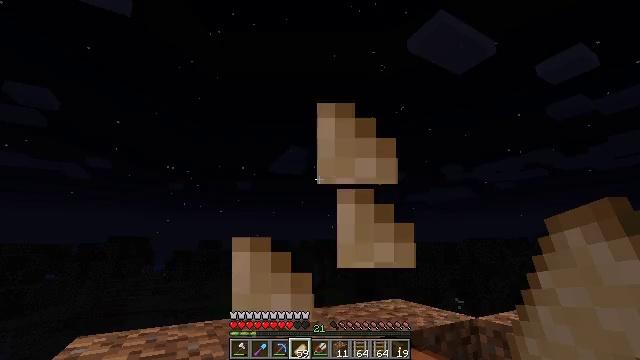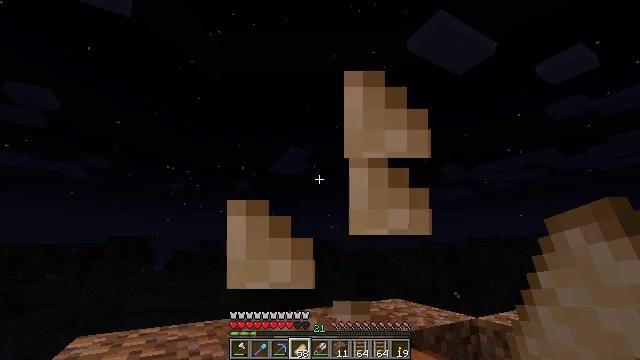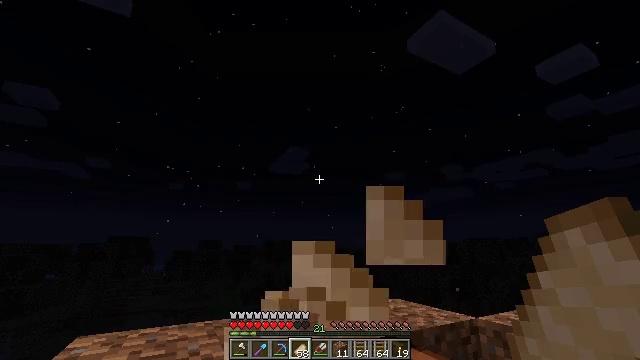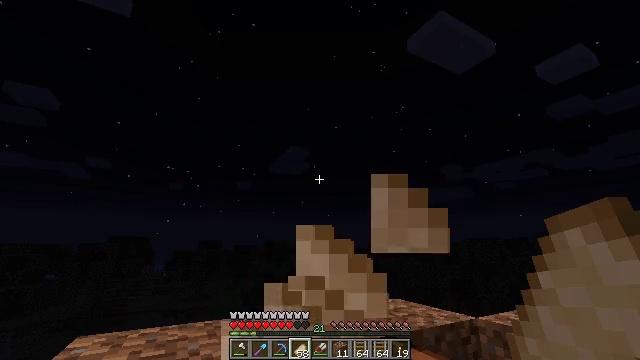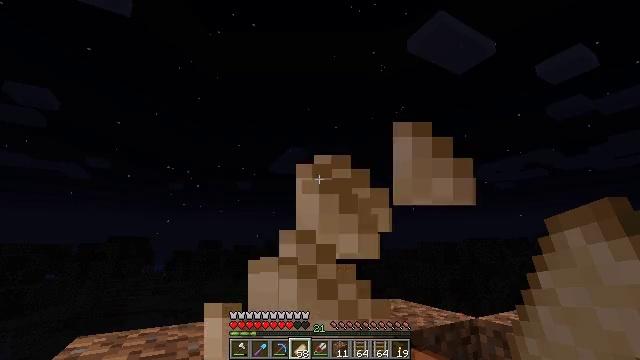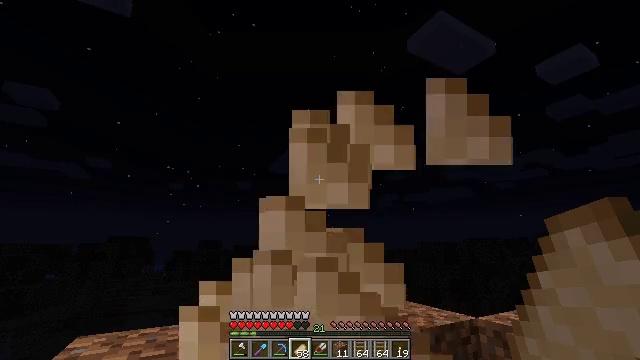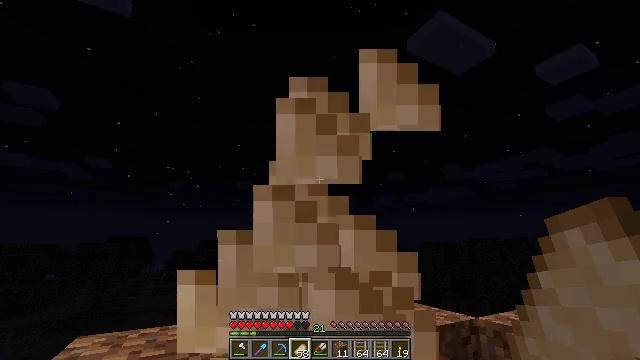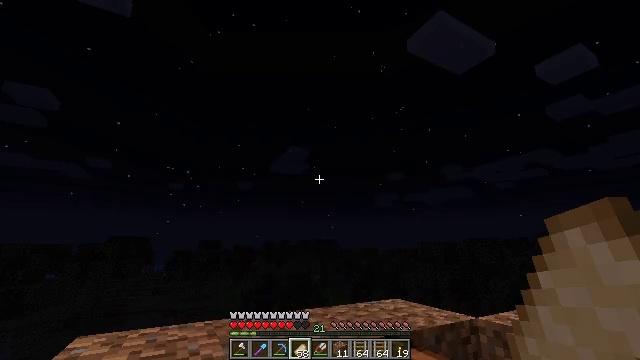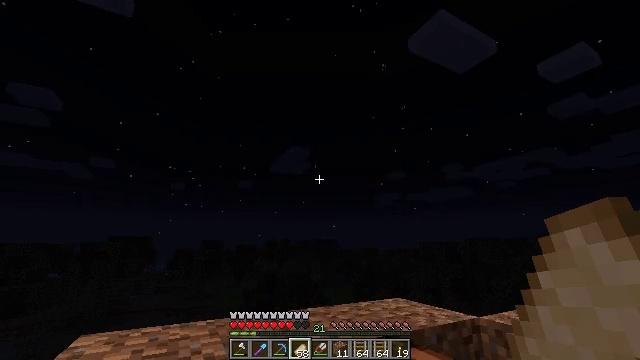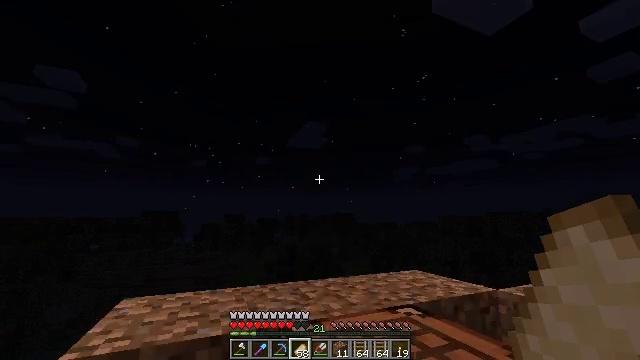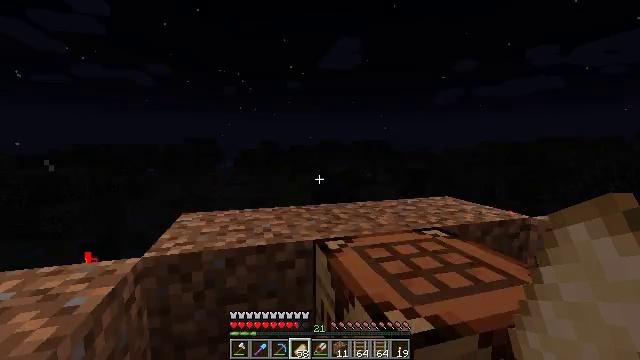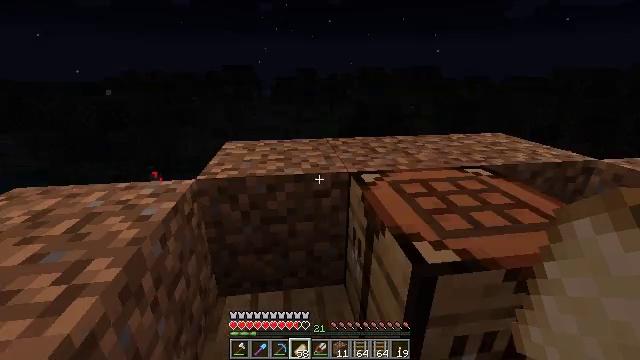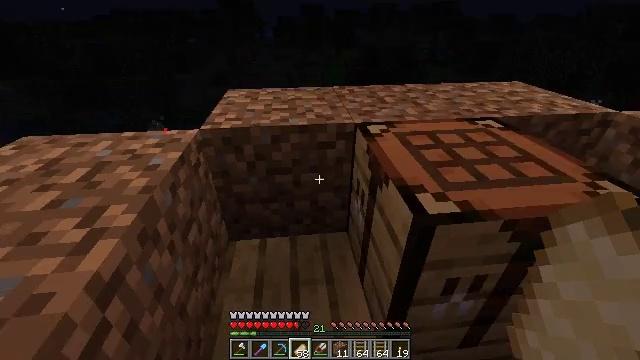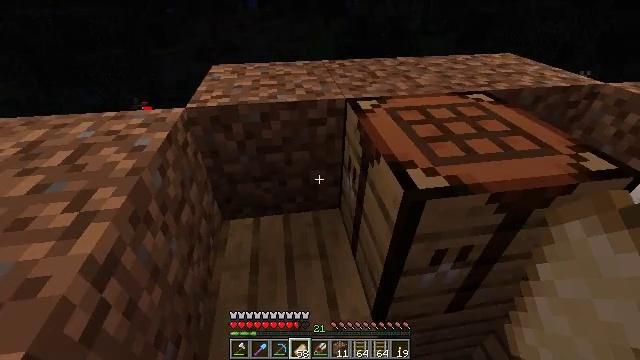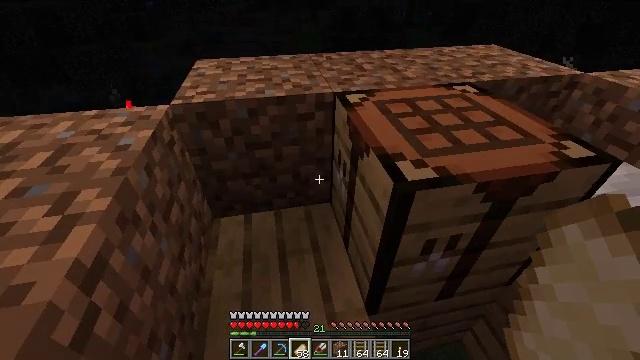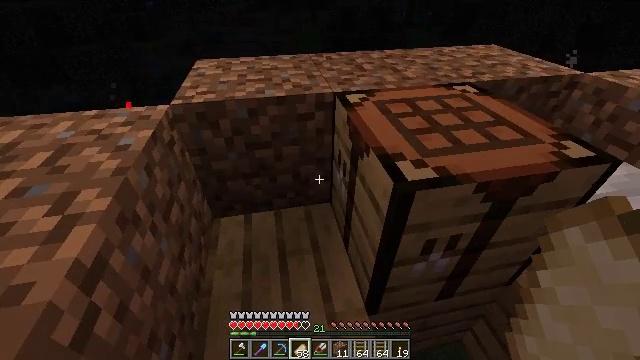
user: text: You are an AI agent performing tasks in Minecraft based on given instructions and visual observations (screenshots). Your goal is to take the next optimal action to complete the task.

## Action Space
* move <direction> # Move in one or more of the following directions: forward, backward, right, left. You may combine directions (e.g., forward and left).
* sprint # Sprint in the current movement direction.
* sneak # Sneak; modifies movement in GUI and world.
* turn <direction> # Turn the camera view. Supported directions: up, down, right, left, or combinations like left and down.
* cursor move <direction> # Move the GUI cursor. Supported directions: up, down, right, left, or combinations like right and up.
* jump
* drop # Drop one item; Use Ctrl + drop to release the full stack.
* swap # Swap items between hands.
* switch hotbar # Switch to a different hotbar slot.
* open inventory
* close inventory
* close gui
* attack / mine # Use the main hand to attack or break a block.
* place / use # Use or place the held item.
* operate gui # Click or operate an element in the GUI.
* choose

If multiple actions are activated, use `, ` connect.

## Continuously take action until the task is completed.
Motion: motion action
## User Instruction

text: Kill the slime.
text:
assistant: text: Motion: use / place
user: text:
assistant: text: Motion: use / place
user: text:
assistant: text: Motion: use / place
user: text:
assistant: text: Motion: use / place
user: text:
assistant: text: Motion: use / place
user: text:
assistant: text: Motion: use / place
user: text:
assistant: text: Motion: use / place
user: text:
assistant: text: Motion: use / place
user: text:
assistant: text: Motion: turn left and down
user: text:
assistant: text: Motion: turn left and down
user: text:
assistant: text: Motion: turn left and down
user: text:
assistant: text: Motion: turn left and down
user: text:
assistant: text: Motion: turn right and down
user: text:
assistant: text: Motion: turn right and down
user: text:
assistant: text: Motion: no_op
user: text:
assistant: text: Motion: no_op
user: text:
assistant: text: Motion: no_op
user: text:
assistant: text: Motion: no_op
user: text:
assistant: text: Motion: turn right
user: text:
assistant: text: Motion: turn right and down
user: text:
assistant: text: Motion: turn right
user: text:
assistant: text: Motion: turn right
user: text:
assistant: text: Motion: turn right
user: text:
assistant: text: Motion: no_op
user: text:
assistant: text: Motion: no_op
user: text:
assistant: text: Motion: no_op
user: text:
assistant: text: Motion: no_op
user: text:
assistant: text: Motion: no_op
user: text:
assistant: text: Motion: no_op
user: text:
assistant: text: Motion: turn left and up